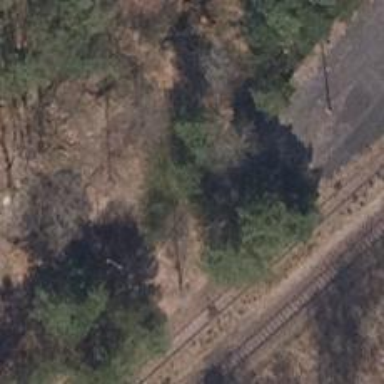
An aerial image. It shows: Railway siding with rails.